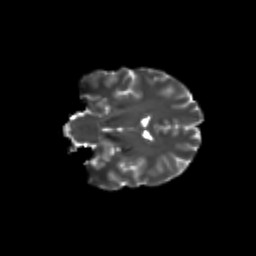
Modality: T2w
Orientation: coronal
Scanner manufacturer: siemens
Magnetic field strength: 3 T
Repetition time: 9.2 s
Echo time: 0.084 s